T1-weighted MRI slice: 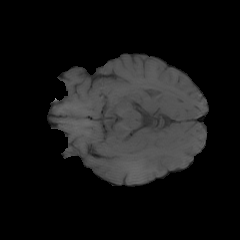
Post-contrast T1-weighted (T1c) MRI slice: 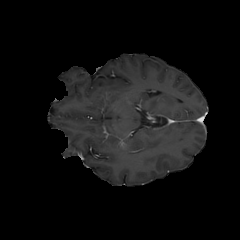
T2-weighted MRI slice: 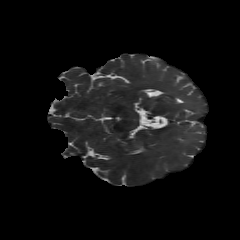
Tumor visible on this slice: no